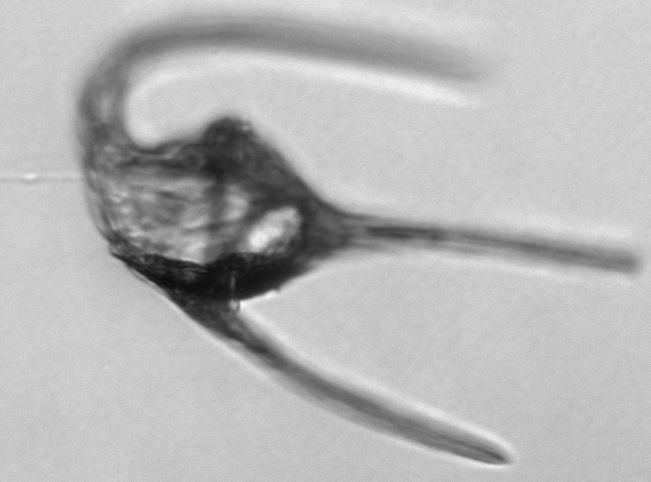
Label: Tripos